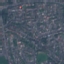
Land use / land cover: Residential